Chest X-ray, PA view. Patient: 23 years old, sex M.
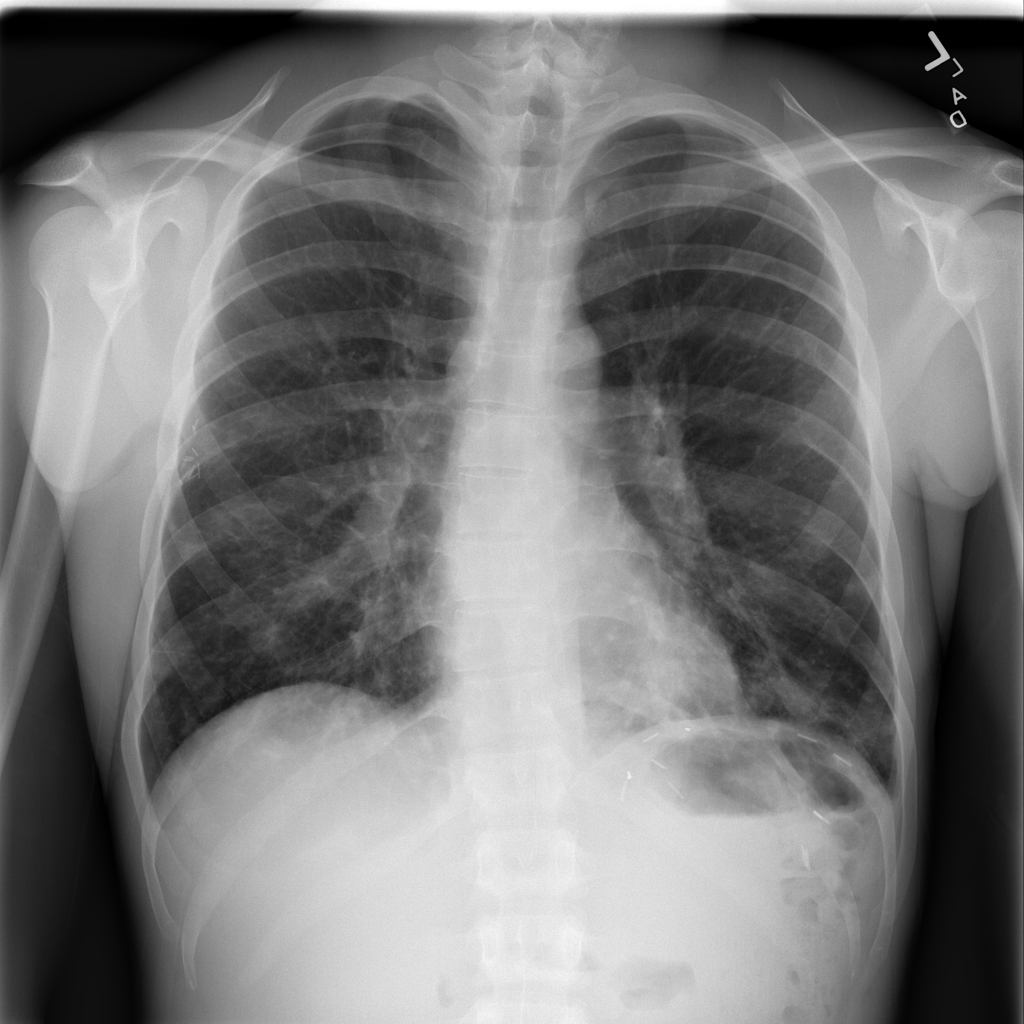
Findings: Infiltration, Pneumonia